Interaction volume radius: 5 \u00c5
Interaction volume height: 25 \u00c5
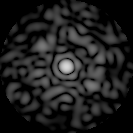
Disorder parameter: 0.8013